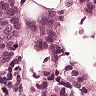
Metastatic tissue present: yes